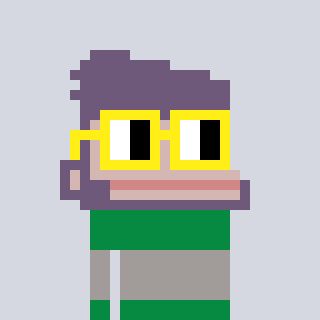
a pixel art character with square yellow glasses, a ape-shaped head and a green-colored body on a cool background